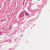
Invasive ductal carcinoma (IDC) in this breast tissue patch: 0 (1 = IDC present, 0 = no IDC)